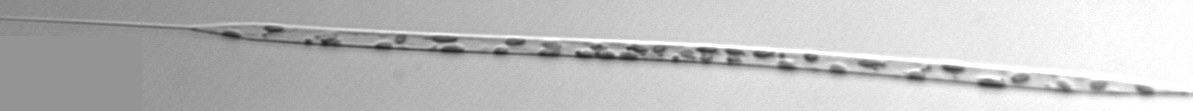
Label: Rhizosolenia